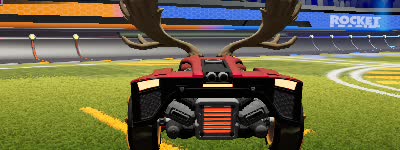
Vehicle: breakout